Field crop: tomato
Growth stage: 1
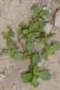
Species: portulaca